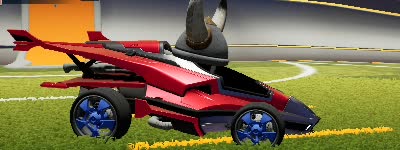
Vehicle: aftershock